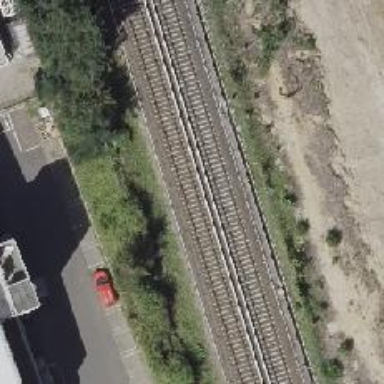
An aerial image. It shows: Electrified light rail railway.